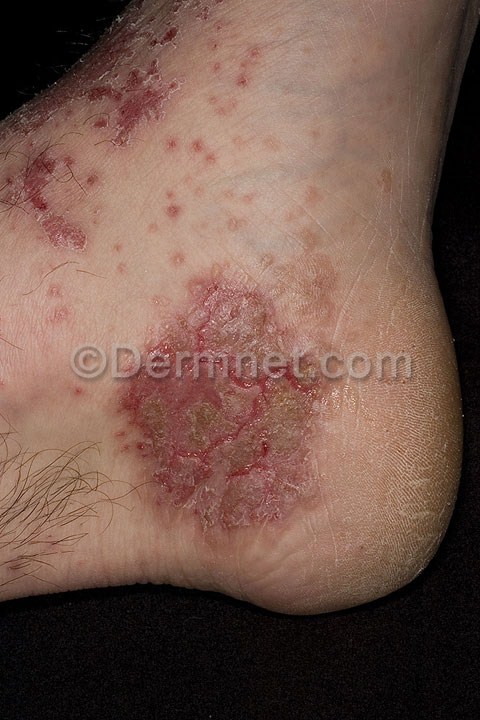
Disease: Eczema Photos